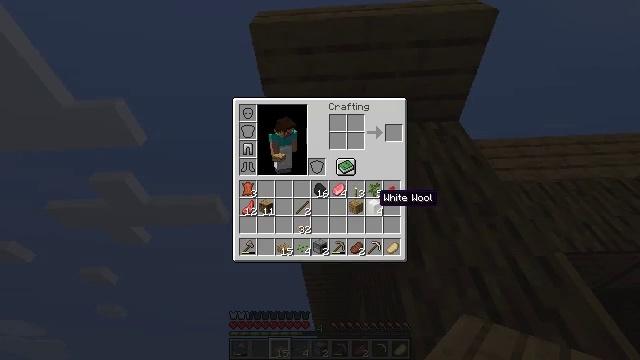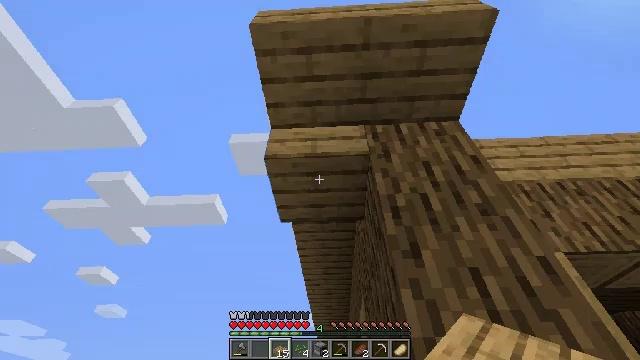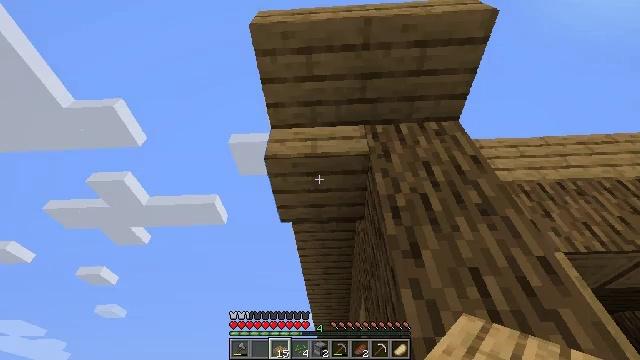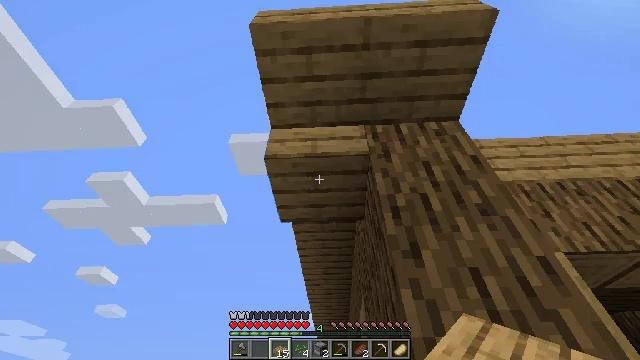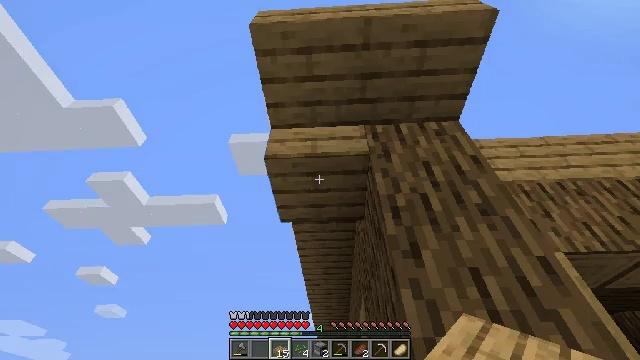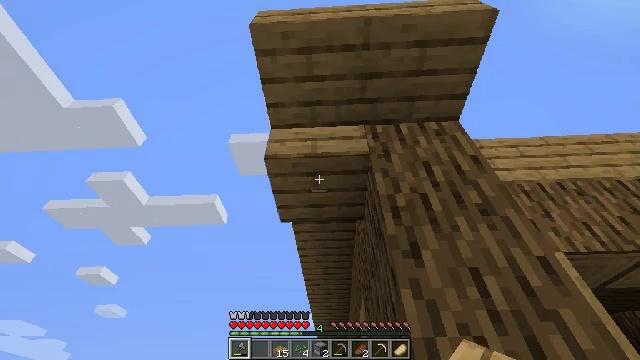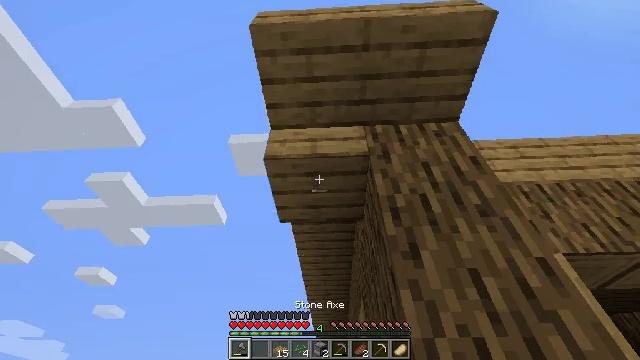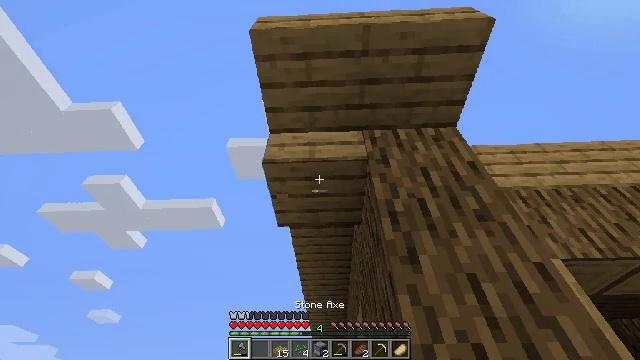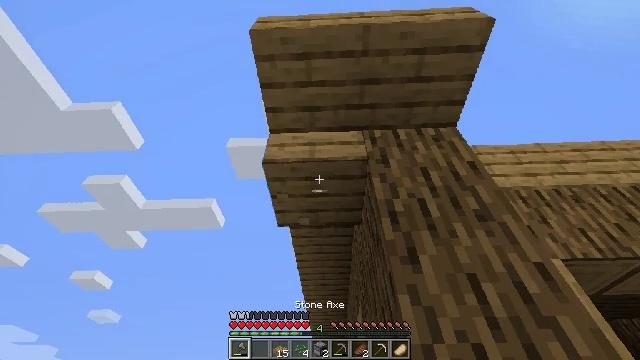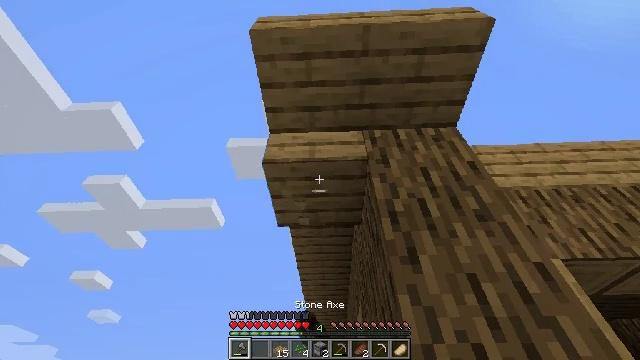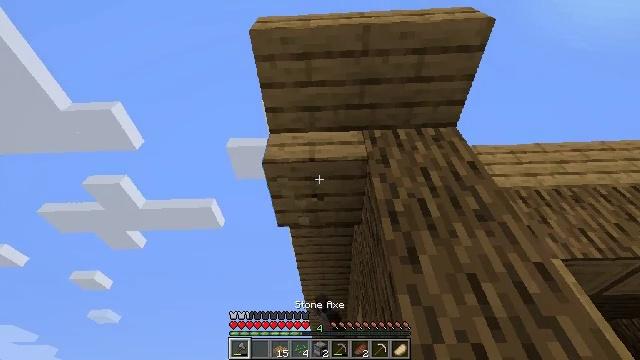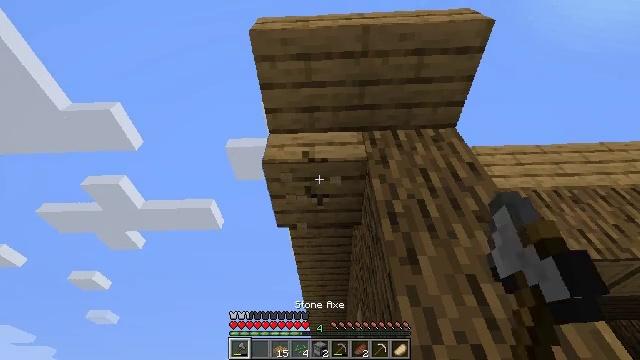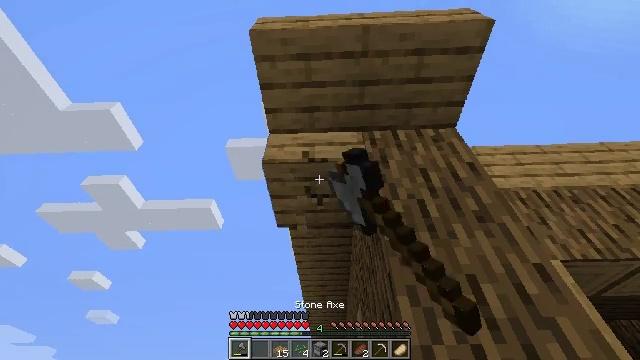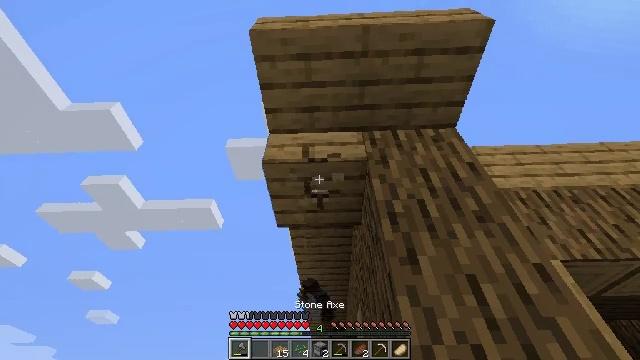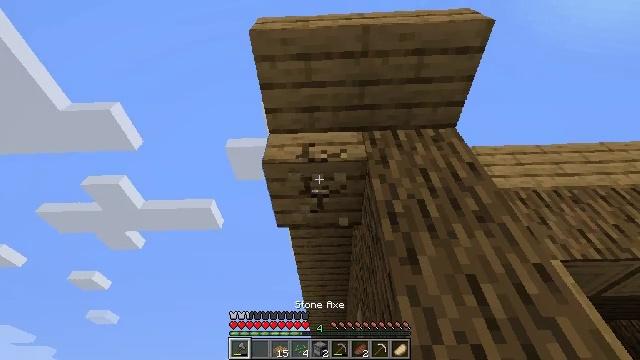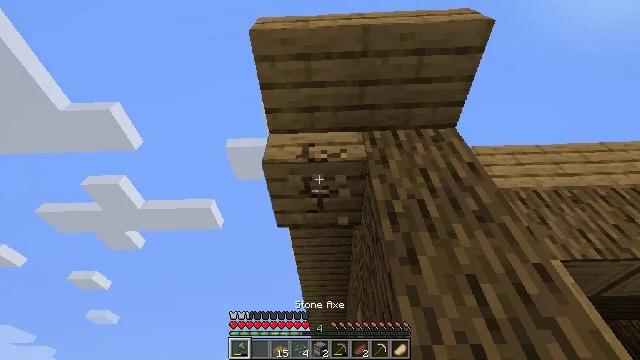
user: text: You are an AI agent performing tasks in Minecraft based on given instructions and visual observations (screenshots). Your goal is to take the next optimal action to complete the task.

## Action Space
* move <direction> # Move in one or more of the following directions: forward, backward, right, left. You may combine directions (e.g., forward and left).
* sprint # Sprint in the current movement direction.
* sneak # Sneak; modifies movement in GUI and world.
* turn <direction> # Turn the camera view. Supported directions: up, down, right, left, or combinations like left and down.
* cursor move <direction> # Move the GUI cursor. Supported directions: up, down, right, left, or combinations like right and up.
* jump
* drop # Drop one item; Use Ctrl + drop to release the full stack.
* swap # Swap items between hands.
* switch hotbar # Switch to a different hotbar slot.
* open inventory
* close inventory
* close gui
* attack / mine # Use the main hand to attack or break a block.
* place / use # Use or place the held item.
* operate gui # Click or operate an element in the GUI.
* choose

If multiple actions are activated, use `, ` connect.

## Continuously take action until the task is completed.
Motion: motion action
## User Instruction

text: Remove the oak slab to gather resources.
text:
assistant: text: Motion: no_op
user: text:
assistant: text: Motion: no_op
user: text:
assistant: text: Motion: no_op
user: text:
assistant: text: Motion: no_op
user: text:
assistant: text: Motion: switch to hotbar 1
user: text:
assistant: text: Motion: switch to hotbar 1
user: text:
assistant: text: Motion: attack / mine, switch to hotbar 1
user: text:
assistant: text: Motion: attack / mine
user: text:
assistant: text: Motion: attack / mine
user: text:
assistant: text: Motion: attack / mine
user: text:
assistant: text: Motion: attack / mine
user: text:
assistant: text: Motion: attack / mine
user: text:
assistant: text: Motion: attack / mine
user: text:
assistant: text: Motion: attack / mine
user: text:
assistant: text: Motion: attack / mine
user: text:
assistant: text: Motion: attack / mine
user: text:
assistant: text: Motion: attack / mine
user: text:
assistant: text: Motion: attack / mine
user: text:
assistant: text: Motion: attack / mine
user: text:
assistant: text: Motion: attack / mine
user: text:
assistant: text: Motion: attack / mine
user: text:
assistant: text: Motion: attack / mine
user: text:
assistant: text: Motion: attack / mine
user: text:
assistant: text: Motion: attack / mine
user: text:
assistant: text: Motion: attack / mine
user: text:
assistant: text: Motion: attack / mine
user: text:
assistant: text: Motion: attack / mine
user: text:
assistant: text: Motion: attack / mine, switch to hotbar 3